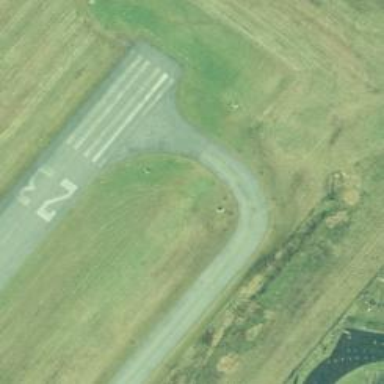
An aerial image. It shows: Image of taxiway at airport.